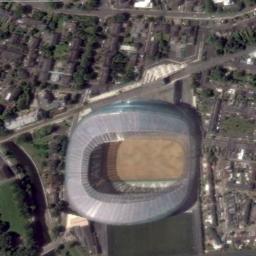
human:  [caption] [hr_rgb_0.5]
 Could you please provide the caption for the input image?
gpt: There are many trees around the stadium .

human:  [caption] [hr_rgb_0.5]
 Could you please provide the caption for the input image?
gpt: The stadium's roof has wavy white signs .

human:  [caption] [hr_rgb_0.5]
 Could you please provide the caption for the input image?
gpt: The circular stadium was built in the middle of the lawn .

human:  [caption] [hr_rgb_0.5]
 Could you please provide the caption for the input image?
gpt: The stadium is next to some buildings and trees .

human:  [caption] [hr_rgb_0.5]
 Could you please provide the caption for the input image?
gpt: There are many buildings around the stadium .